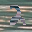
Label: 2